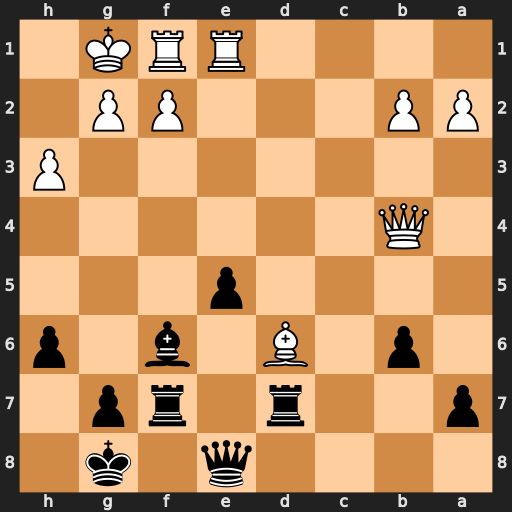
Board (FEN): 4q1k1/p2r1rp1/1p1B1b1p/4p3/1Q6/7P/PP3PP1/4RRK1
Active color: b
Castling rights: -
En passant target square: -
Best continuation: Qe6 Rd1 Rd8